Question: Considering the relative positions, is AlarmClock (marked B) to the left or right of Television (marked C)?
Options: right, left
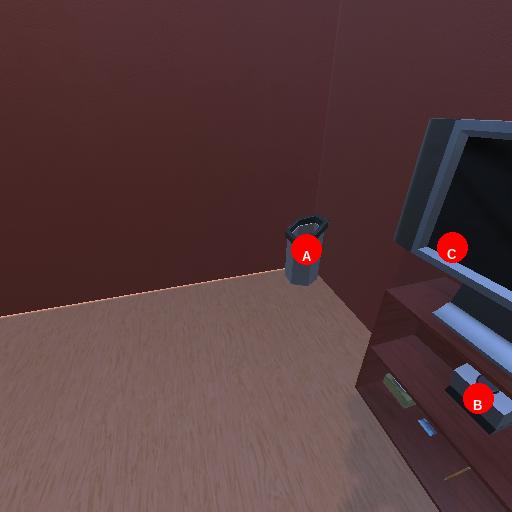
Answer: right